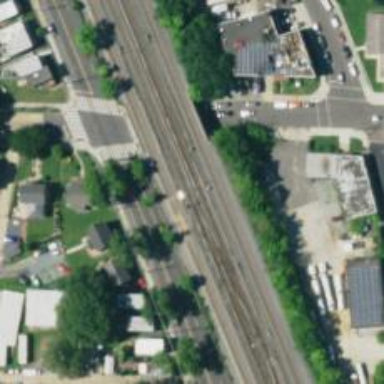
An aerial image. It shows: Railway signal.